Question:
<URL>
<URL>
Hi,
I'm getting the error mentioned in the title when trying to upload a video using Laravel 5.2.
Images work correctly.
I've checked the PHP.ini settings of my MAMP server.
I'm using the form facade so I don't have to import token into my form.
I'm clueless, does anybody have suggestions what it might be?
'''
<div class="container spark-screen">
<div class="row">
<div class="col-md-10 col-md-offset-1">
<div class="panel panel-default">
<div class="panel-heading">Bestand uploaden</div>
<div class="panel-body">
{!! Form::open(
array(
'url' => 'uploads',
'class' => 'form',
'novalidate' => 'novalidate',
'files' => true)) !!}
@include('uploadspanel.create_form')
{!! Form::close() !!}
</div>
</div>
</div>
</div>
</div>
'''
controller:
'''
public function store(UploadRequest $request){
$extension = Input::file('file')->getClientOriginalExtension();
$filename = rand(<PHONE>, 99999999). '.' . $extension;
Input::file('file')->move(
base_path().'/public/files/uploads/', $filename
);
$approved = $request['approved'];
$fullPath = '/public/files/uploads/' . $filename;
$upload = new Uploads(array(
'name' => $request['name'],
'format' => $extension,
'path' => $fullPath,
'approved' => $approved,
));
$upload->save();
$uploads = Uploads::orderBy('approved')->get();
return view('uploadspanel.index', compact('uploads'));
}
'''
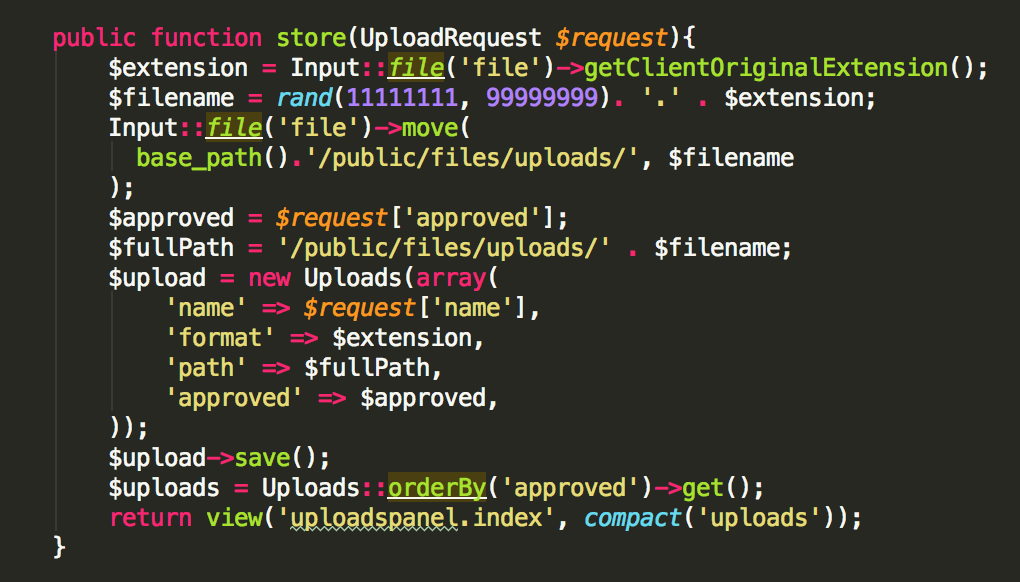
Answer: It had to do with MAMP settings. figured it out when i echo php_info();
then on line 6 or 7 followed the path to my php.ini
then changed the inputs again with another editor, saved it.
retart MAMP server
and done